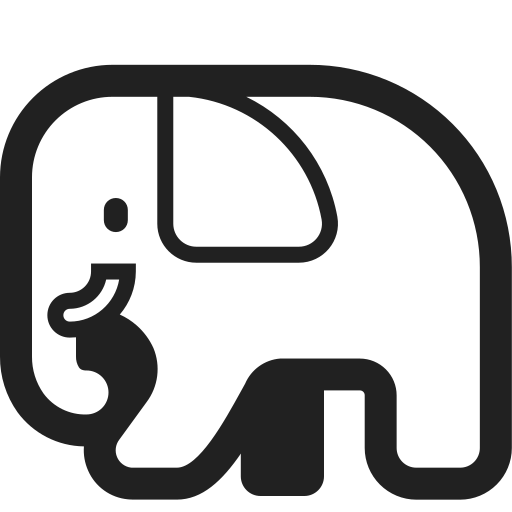
elephant high contrast